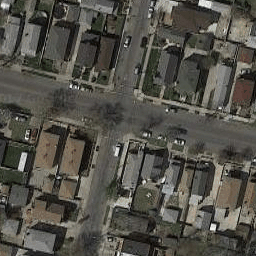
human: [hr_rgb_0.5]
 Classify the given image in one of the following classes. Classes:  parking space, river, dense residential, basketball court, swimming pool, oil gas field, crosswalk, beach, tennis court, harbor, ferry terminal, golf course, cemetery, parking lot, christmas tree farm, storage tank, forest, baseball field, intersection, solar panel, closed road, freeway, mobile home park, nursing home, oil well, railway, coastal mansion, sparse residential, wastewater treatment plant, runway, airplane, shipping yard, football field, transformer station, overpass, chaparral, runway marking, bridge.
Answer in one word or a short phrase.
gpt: intersection